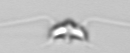
Label: Chaetoceros_didymus